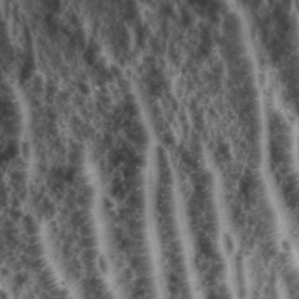
Label: non_frost